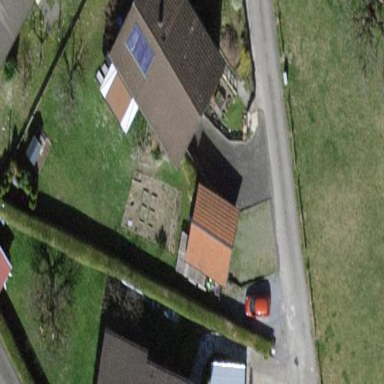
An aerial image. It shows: Detached building with gabled roof made of tiles. The roof is oriented along the building.